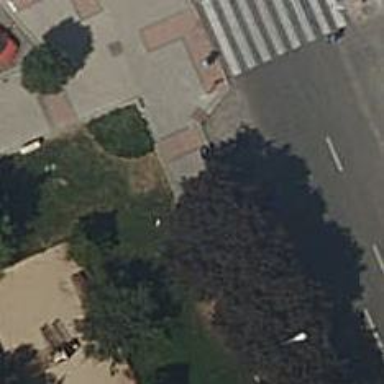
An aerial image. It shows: Motorcycle parking area.